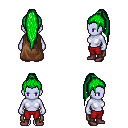
a pixel art fantasy rpg character, female body template, dark elf, purple skin, brown cape, red pants, green extra-long topknot hairstyle, maroon shoes, four views (front, back, left, right), 2x2 character sprite sheet, small pixel art, hard edges, no anti-aliasing